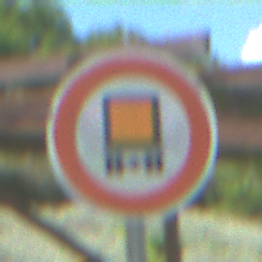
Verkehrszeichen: VerbotKennzeichnungspflichtigeKraftfahrzeugeGefaehrlicheGueter
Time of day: Midday
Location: Outdoor (Nature)
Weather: PartlyCloudy
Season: NotSpecified
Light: Natural